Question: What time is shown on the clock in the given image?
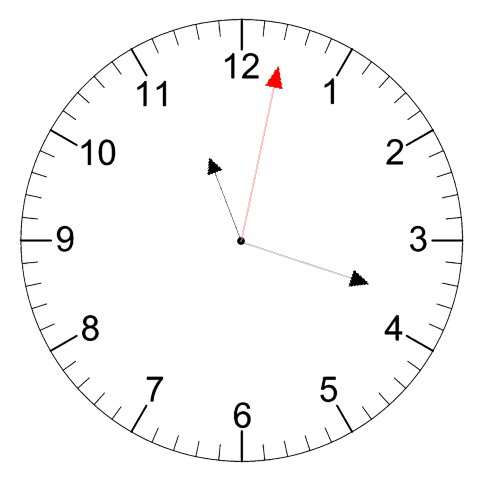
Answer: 11:18:02